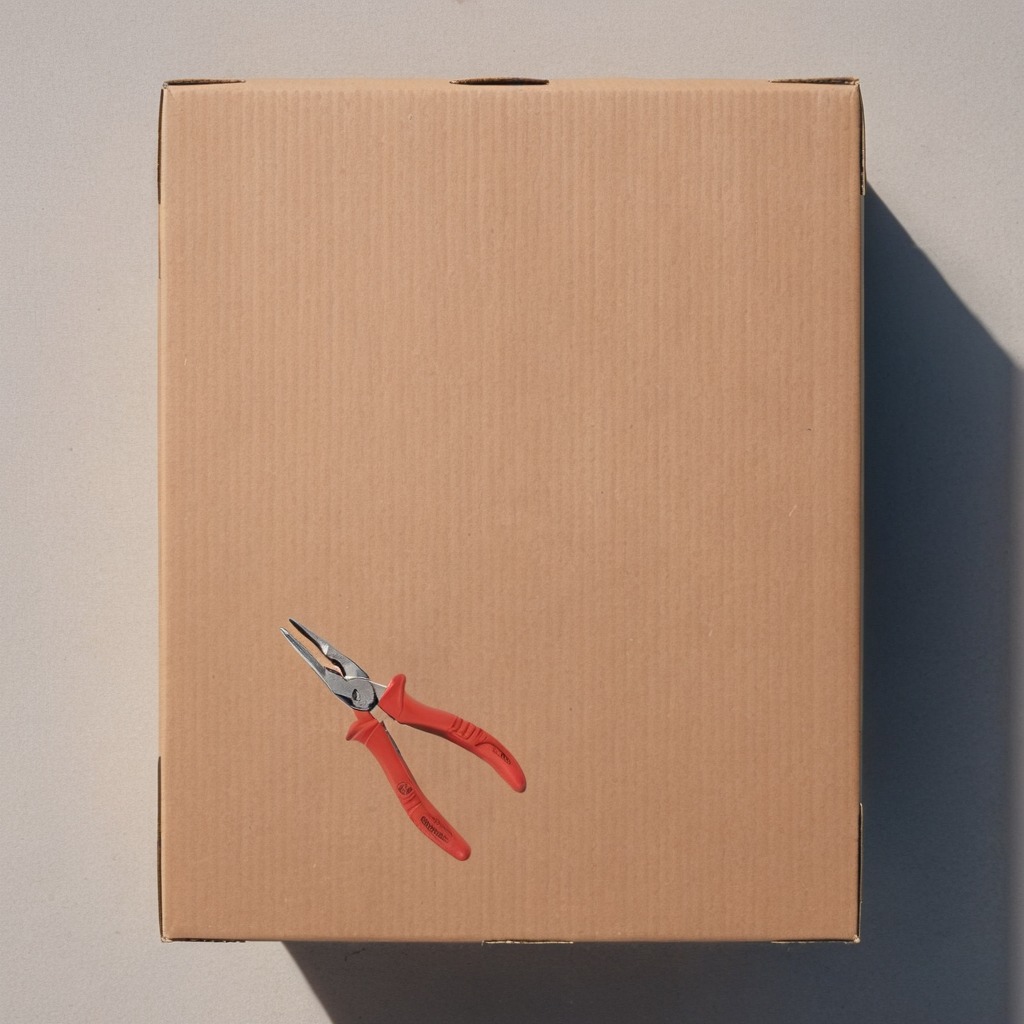
A plier is lying on a cardboard box surface in an outdoor workshop during daytime bright natural light soft shadows slightly creased but